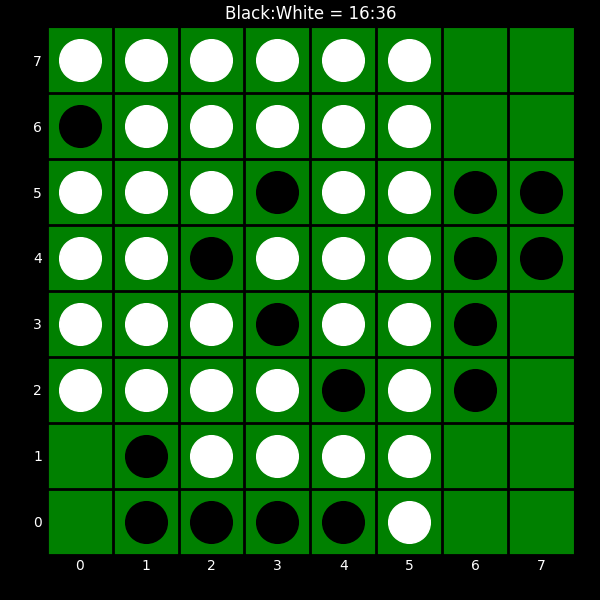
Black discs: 16
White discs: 36